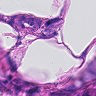
Metastatic tissue present: yes